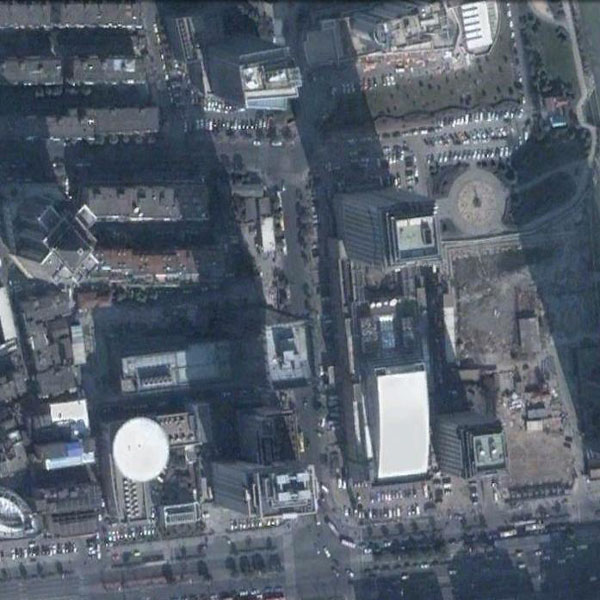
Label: Commercial